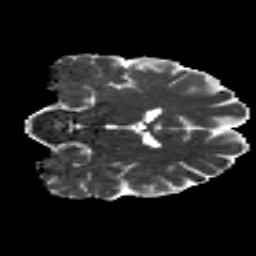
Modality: MD
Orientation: coronal
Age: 26
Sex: male
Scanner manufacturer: siemens
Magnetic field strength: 3 T
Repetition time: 8.8 s
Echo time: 0.085 s